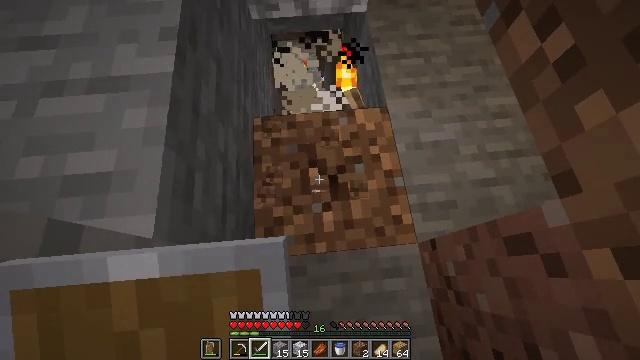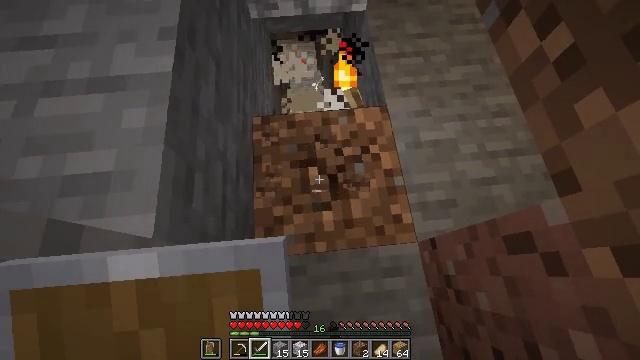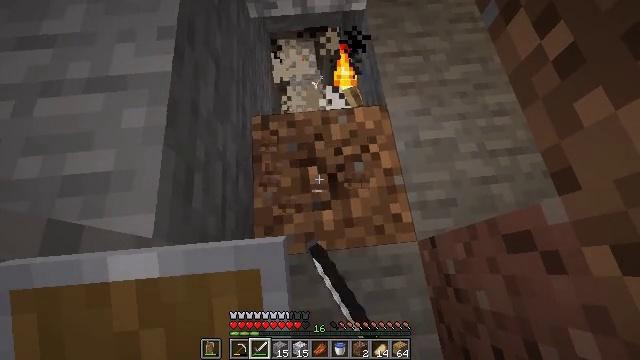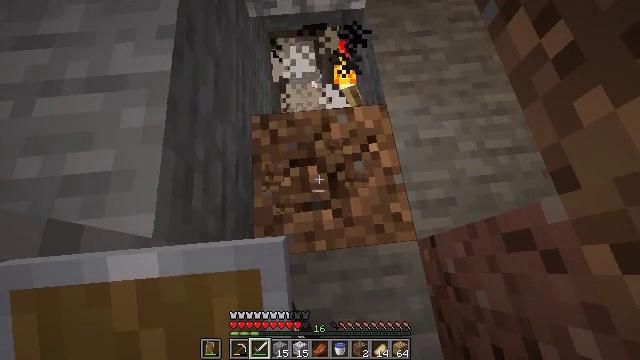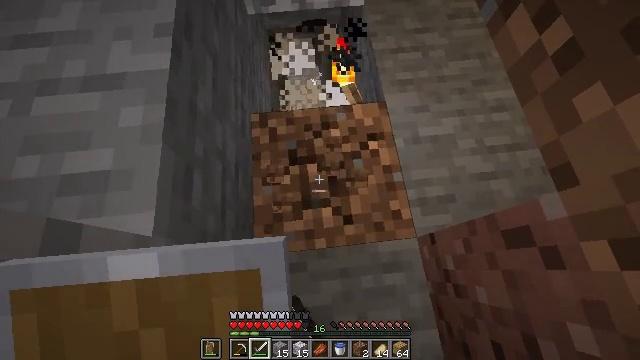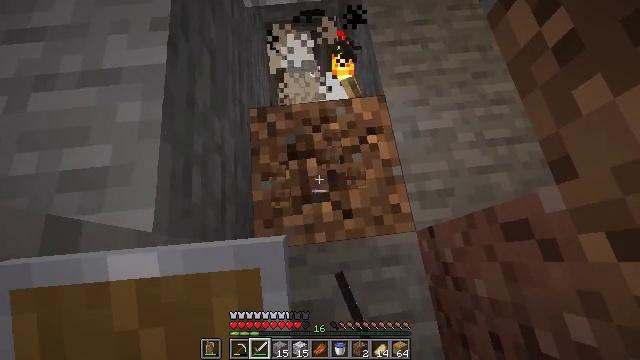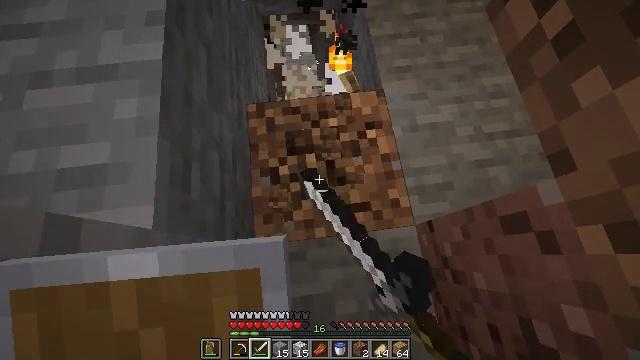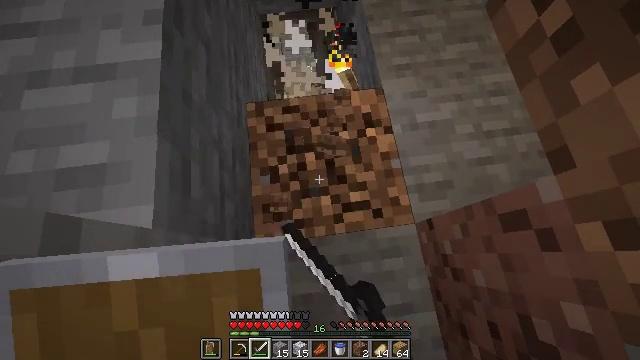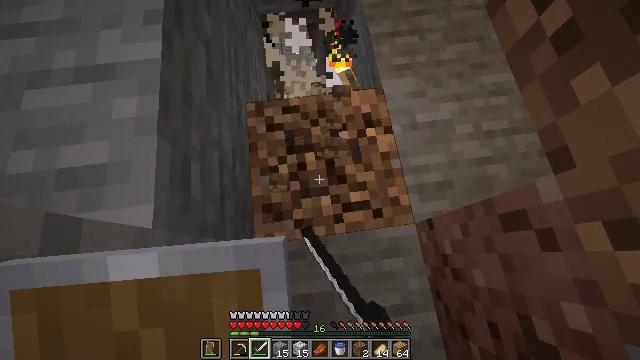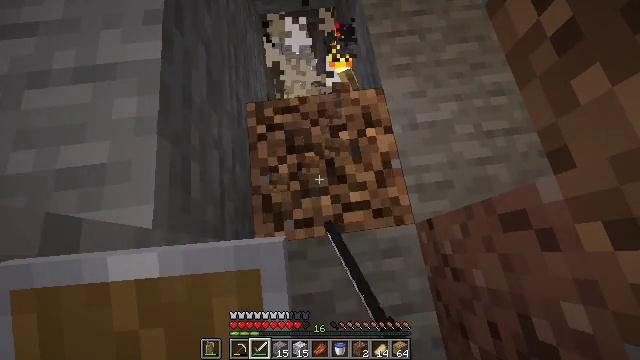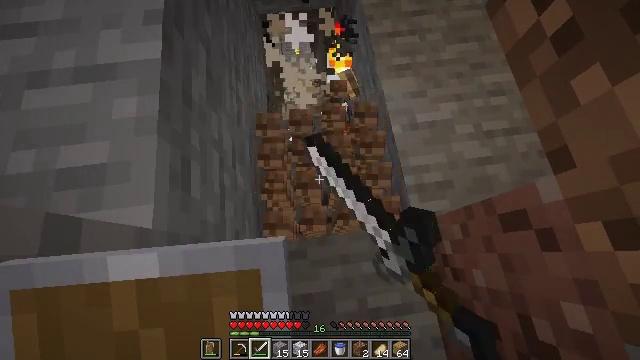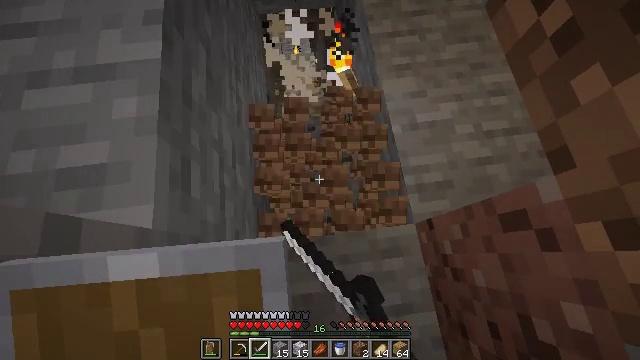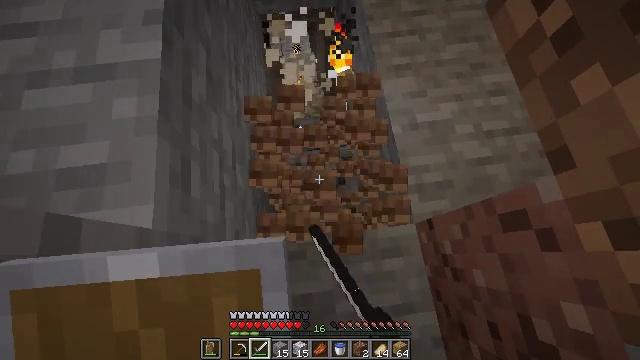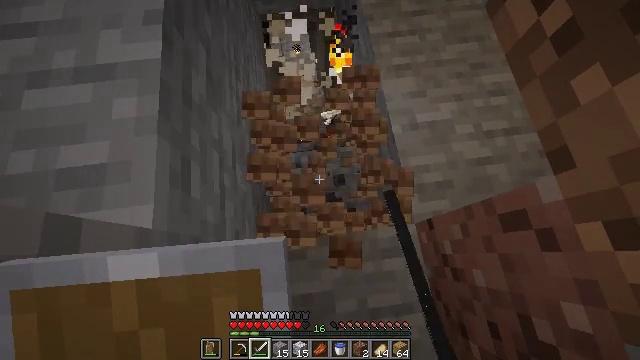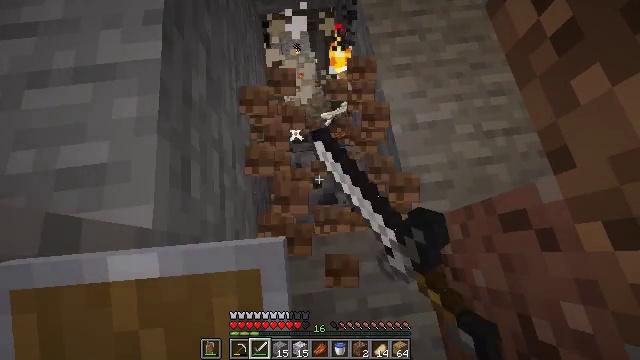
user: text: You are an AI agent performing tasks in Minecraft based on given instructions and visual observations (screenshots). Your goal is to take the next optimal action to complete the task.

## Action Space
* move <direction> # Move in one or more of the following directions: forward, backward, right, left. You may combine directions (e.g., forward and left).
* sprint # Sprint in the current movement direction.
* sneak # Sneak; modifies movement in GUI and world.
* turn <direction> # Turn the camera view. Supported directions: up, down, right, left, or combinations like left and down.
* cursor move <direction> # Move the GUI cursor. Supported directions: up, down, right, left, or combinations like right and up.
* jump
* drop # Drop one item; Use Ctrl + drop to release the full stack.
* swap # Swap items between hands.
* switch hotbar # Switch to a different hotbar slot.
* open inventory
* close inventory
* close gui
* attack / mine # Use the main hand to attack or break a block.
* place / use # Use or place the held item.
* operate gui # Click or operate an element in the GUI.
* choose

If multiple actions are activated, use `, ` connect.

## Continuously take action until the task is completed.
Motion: motion action
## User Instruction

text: Mine dirt from the ground.
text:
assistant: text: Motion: attack / mine
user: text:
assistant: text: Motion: attack / mine
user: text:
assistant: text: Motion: attack / mine
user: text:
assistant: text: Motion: attack / mine
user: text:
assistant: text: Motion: turn down, attack / mine
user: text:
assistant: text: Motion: turn down, attack / mine
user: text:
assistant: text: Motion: attack / mine
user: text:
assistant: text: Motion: attack / mine
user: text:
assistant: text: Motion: attack / mine
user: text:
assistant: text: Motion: attack / mine
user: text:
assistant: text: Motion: attack / mine
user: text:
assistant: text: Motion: attack / mine
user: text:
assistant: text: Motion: attack / mine
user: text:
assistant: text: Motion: attack / mine
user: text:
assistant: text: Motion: attack / mine